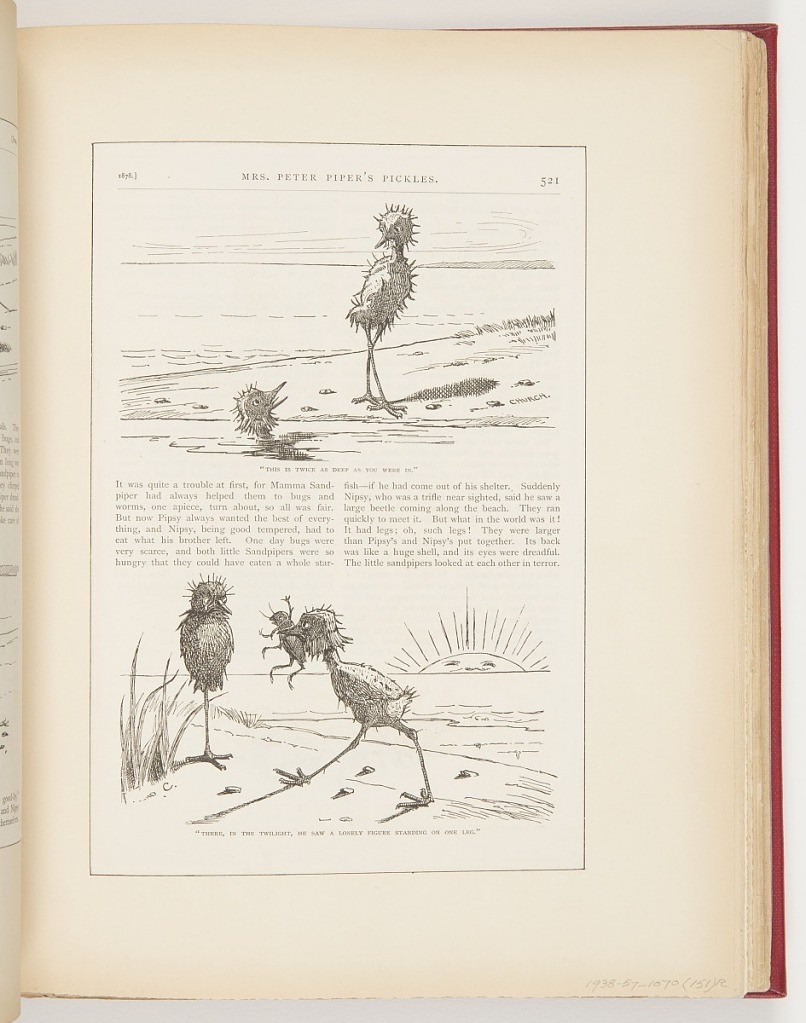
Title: Excerpt from Mrs. Peter Piper's Pickle for St. Nicholas Magazine (V, No. 8, June 1878, p. 521-522)
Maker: Frederick Stuart Church, American, 1842–1924
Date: June 1878
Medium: Printed in black ink on paper
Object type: Ephemera
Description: Two pages from short story. Illustrations by F. S. Church on first page (521). Top illustration shows one bird with its head emerging from the water while the other bird looks down at it. Bottom illustration shows one bird bringing a bug towards another bird standing on one leg.